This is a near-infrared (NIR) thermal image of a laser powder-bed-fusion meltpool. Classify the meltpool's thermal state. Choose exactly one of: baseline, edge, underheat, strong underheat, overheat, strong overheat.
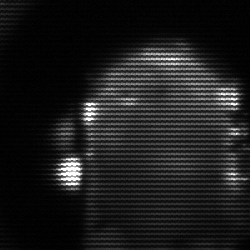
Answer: baseline